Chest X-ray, AP view. Patient: 56 years old, sex M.
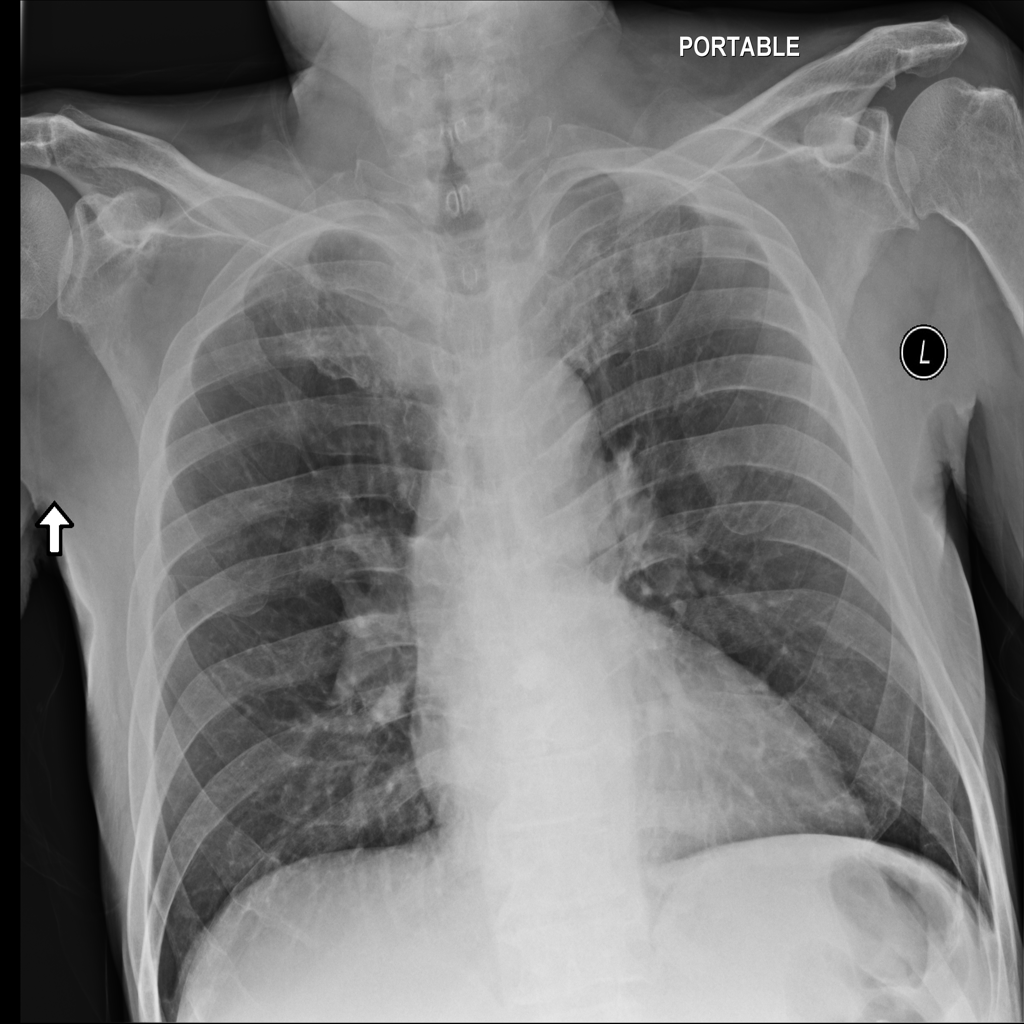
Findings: No Finding